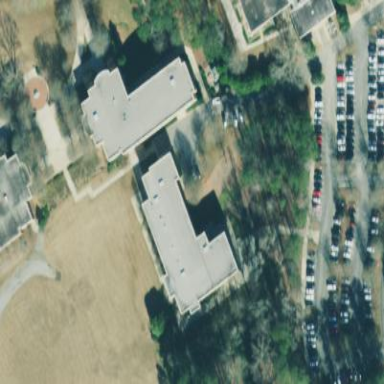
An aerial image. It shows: College building.